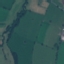
Land use / land cover class: Pasture